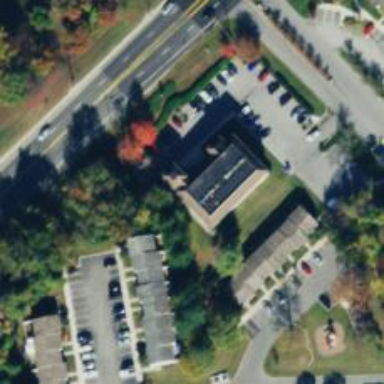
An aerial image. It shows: Healthcare clinic.